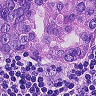
Metastatic tissue present: yes